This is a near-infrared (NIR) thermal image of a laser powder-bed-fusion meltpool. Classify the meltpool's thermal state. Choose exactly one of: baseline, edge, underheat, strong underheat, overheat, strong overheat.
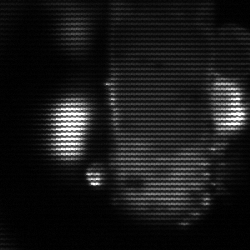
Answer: strong underheat